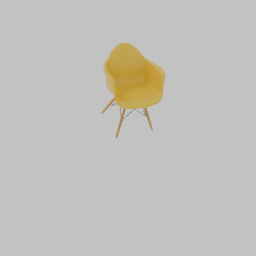
Label: furniture